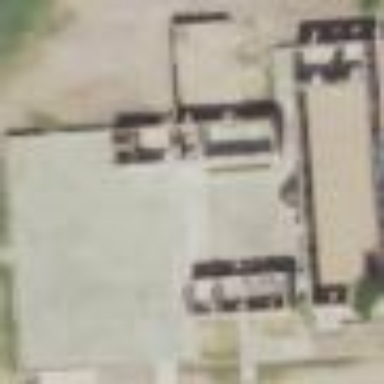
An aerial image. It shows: Historic fort.